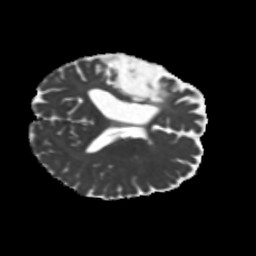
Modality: MD
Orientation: axial
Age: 56
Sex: female
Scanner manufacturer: siemens
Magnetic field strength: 3 T
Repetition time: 5.25 s
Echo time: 0.08 s